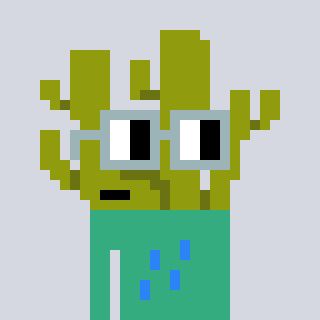
a pixel art character with square dark gray glasses, a cactus-shaped head and a teal-colored body on a cool background